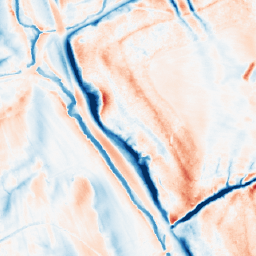
Category: classical
Decomposition family: gaussian_anisotropic
Decomposition parameters: sigma_x: 10
sigma_y: 2
Upsampling method: nearest
Upsampling parameters: scale: 2
Upsampling scale: 2